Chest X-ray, AP view. Patient: 37 years old, sex M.
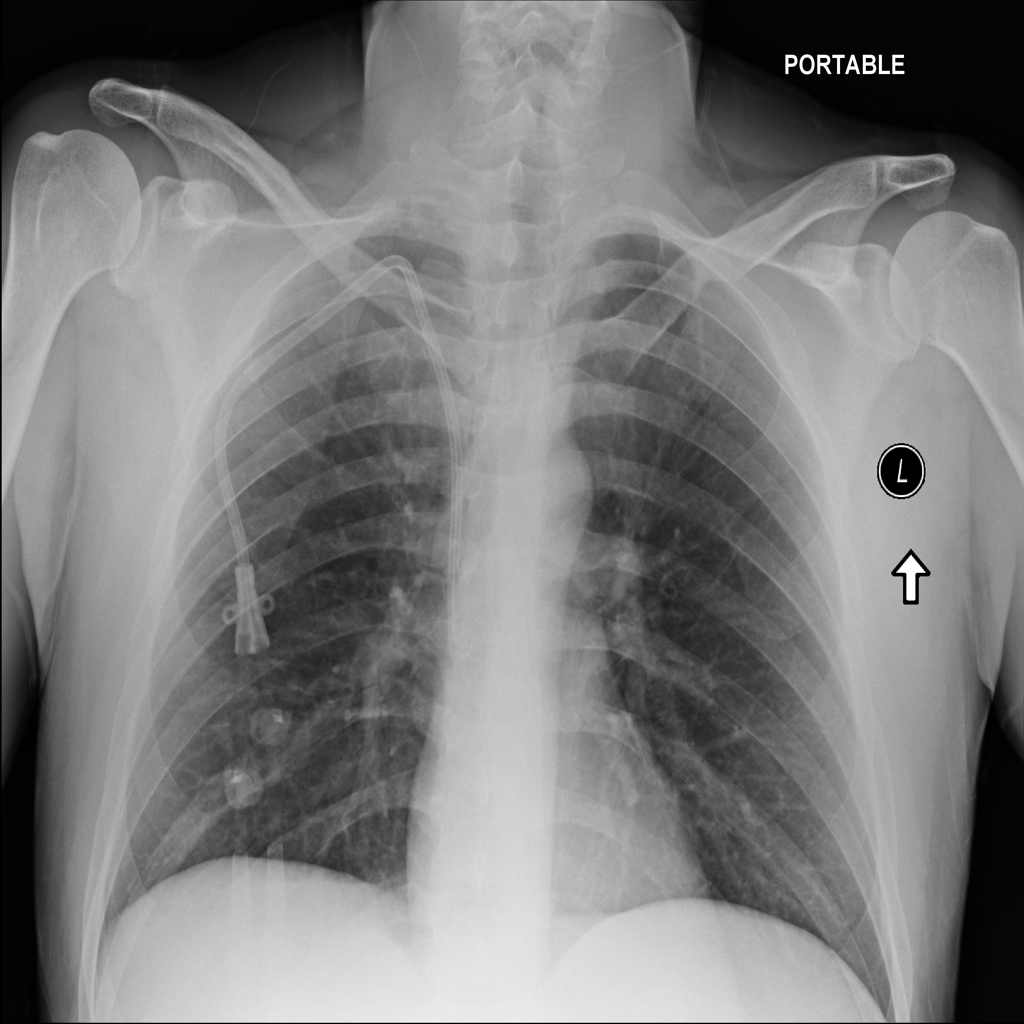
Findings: No Finding